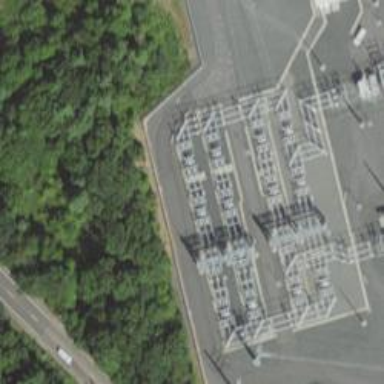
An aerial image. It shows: Switch used for power control.